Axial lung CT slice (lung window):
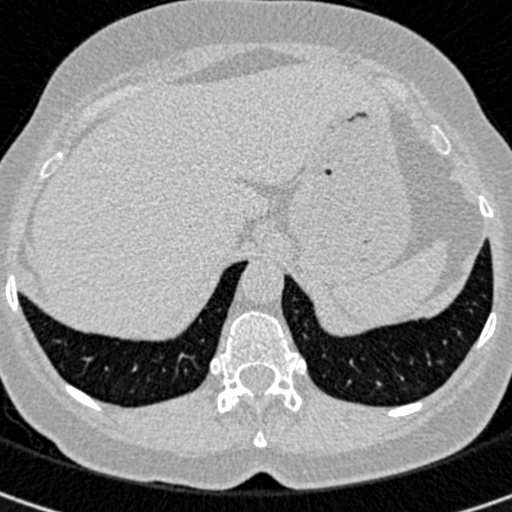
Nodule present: no